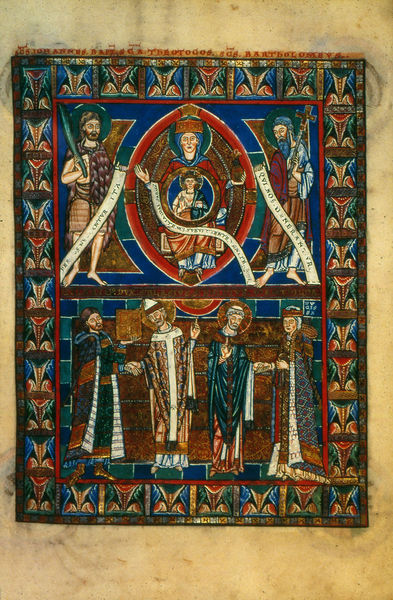
Titel: Evangeliar Heinrichs des Löwen
Institution: Wolfenbüttel, Herzog August Bibliothek
Schlagwörter: blau, rot, ornament, schrift, initiale, mäntel, gotisch, christus, mittelalter, heilige, madonna, mandorla, buchmalerei, evangelisten, weltenrichter